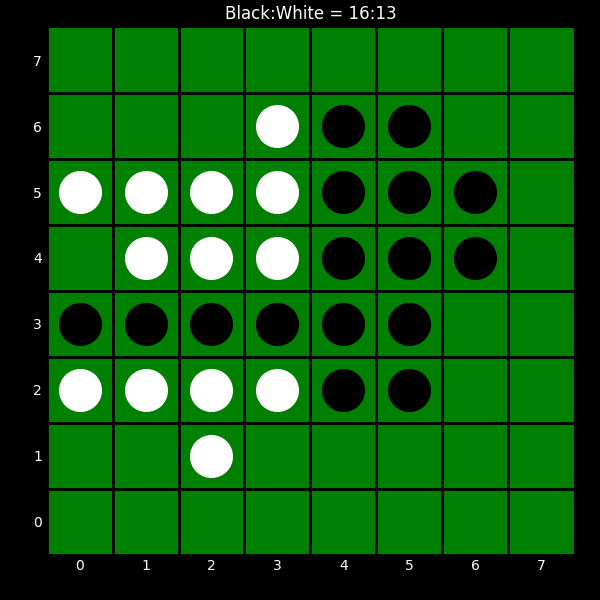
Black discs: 16
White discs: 13